Interaction volume radius: 5 \u00c5
Interaction volume height: 15 \u00c5
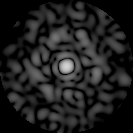
Disorder parameter: 0.8442